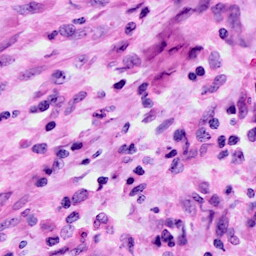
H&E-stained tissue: Cervix